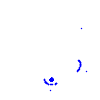
Particle: electron